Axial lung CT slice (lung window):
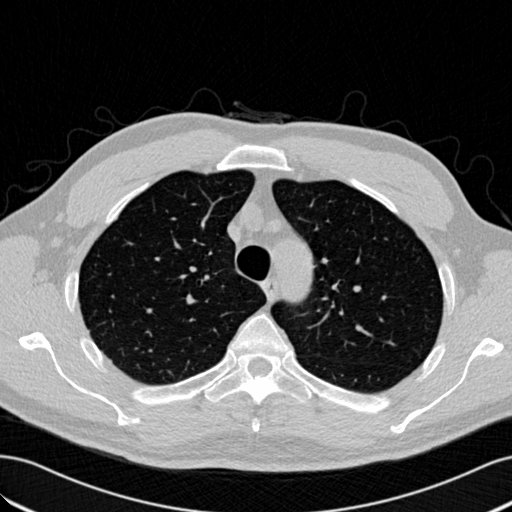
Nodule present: no